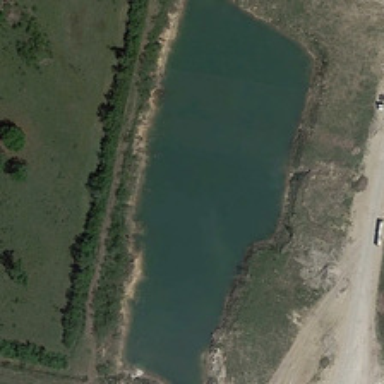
Two rows of green trees and a road are in two sides of an almost rectangular green pond .